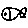
Label: fish